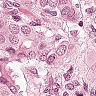
Metastatic tissue present: yes